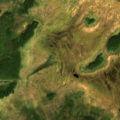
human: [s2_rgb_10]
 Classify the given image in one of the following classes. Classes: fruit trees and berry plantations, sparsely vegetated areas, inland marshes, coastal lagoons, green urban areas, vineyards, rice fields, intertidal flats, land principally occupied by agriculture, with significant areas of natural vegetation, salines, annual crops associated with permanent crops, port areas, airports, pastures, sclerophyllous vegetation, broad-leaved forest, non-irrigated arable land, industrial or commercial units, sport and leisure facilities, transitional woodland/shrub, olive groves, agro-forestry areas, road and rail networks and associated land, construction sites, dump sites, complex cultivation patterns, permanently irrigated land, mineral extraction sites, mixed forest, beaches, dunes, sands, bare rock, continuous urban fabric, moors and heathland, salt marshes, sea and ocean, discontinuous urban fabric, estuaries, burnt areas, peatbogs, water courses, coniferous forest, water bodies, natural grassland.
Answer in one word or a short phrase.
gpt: coniferous forest, transitional woodland/shrub, peatbogs